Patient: sex M, age 32
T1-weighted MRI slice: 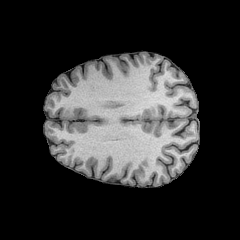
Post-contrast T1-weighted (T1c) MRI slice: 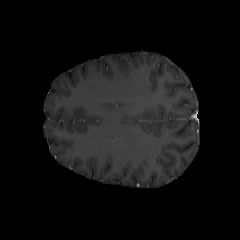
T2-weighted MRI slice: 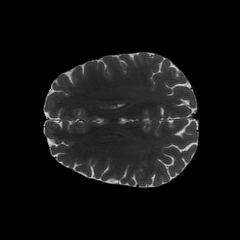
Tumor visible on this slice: no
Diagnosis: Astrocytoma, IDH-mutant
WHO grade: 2